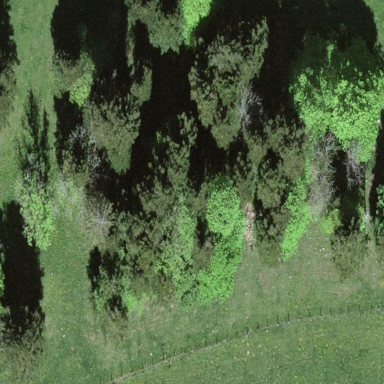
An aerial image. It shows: Forest area.